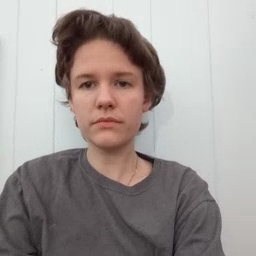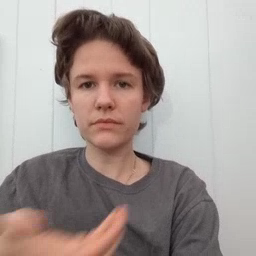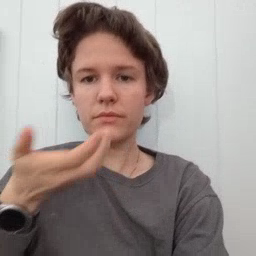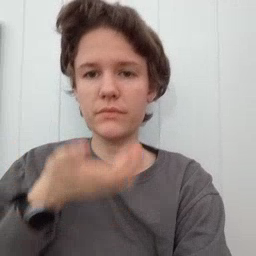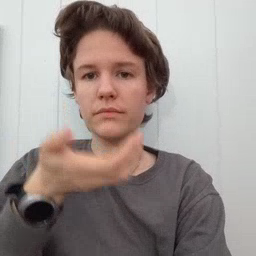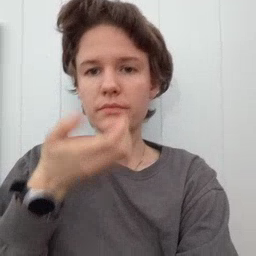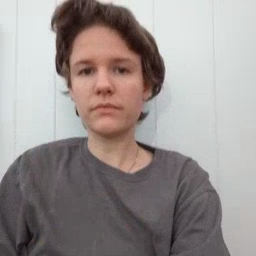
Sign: cereal